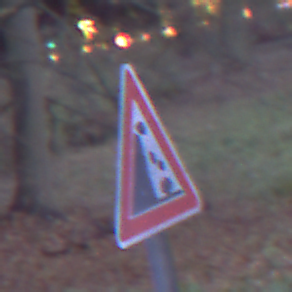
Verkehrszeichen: SteinschlagLinks
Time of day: Night
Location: Outdoor (Suburban)
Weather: PartlyCloudy
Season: NotSpecified
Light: Artificial